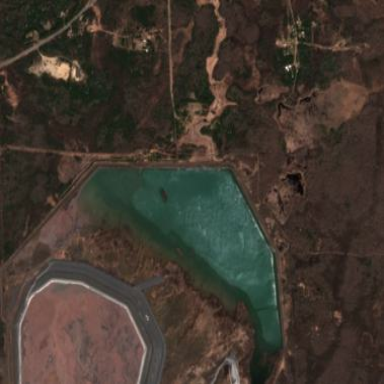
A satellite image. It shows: Tailings reservoir with water.